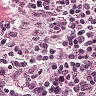
Metastatic tissue present: no